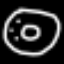
Label: donut